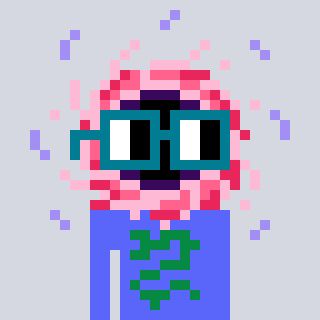
a pixel art character with square dark green glasses, a blackhole-shaped head and a purple-colored body on a cool background